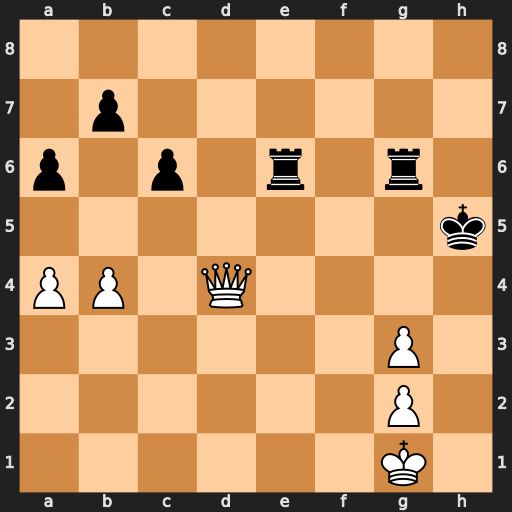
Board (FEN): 8/1p6/p1p1r1r1/7k/PP1Q4/6P1/6P1/6K1
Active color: w
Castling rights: -
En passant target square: -
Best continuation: Qh4#